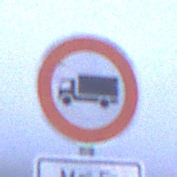
Verkehrszeichen: VerbotFuerKraftfahrzeugeUeberDreiKommaFuenfTonnen
Zusatzzeichen unten: ZeitangabenMitBeschraenkungAufWochentage2
Umgebung: Outdoor, Urban
Tageszeit: SunriseSunset
Wetter: Overcast
Licht: Natural
Jahreszeit: NotSpecified
Kontrast: LowContrast